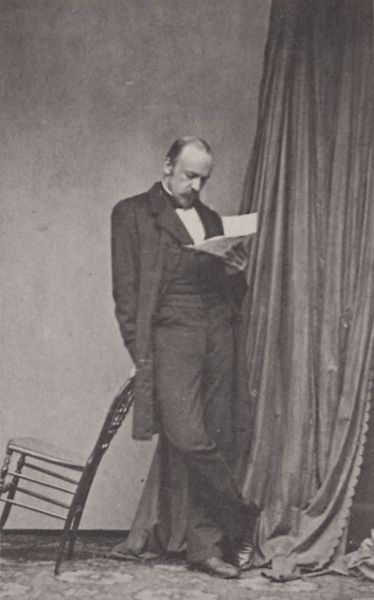
Titel: Münchner Bürger des gehobenen Mittelstandes; Joseph Albert
Künstler: Joseph Albert
Standort: Köln/München
Institution: Sammlung Wilde/Privatbesitz
Schlagwörter: fuß, hand, kopf, mann, schatten, weiß, fenster, grau, hintergrund, holz, kleid, licht, nase, ohr, profil, raum, schwarz, stirn, stuhl, zimmer, blick, tuch, teppich, anzug, bart, hemd, hose, jacke, wand, arm, augen, falten, gesicht, halten, kragen, stehen, bildnis, herr, hände, innenraum, portrait, porträt, rückenlehne, vorhang, boden, haare, mantel, pose, sessel, stehend, stoff, saum, blatt, theater, beine, bein, füße, papier, ruhe, lehne, haltung, schuhe, farblos, stille, lehnen, frack, glatze, lesen, stuhllehne, angelehnt, atelier, gardiene, faltenwurf, aufstützen, knöpfe, gehrock, sakko, weste, konzentration, foto, fotografie, photographie, buch, zettel, schwarz weiss, tasche, spitzbart, halbglatze, photo, sthul, versunken, brief, schreiben, lässig, wams, schütter, lesender, leser, lesend, studieren, gerafft, vorhand, anlehnen, borde, schief, gekreuzt, dokument, vorhanf, studio, vorhan, leger, gekippt, bildung, portarit, wissen, kippen, liest, abstützend, ganzkoerper, glate, leden, lesemd, stühl, lenin, halbglaze, kippend, 1900, 19.jahrhundert, 1860, rücklehene, 18.jahrhundret, vorrang, stehen+, lehnender, lehnin, briefleser